Question: I'm using threejs (R68) on the model online view project which converts some uploaded models to threejs files.
We found some models look incorrect as below.

Some models can be viewed at
<URL>
Especially when move the models(rotate or pan), the mesh color and shade look changing all the time.
Strange thing is that model will look normal if it's zoomed in enough size.
Would anyone point me which causes the rendering problem? or any issue when I convert the models to threejs file?
Thanks a lot!
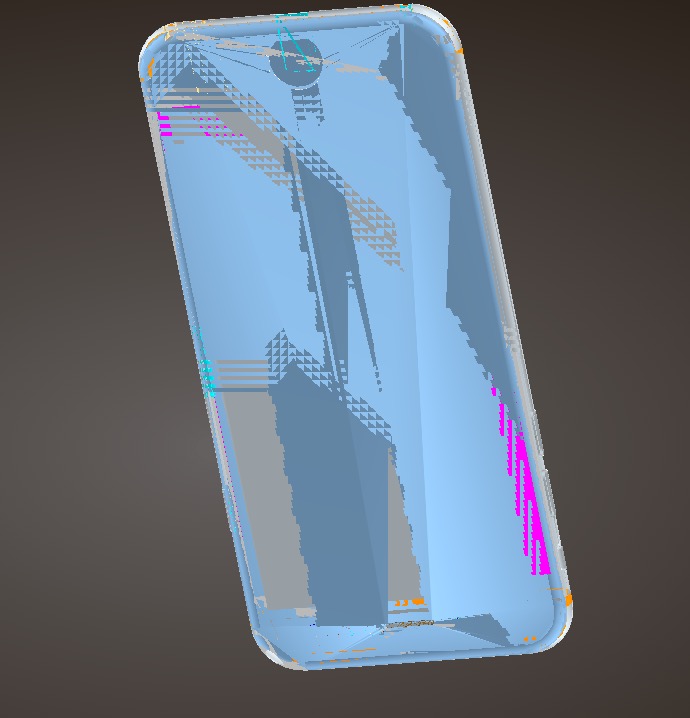
Answer: I find the similar issue at <URL>
I make the near to 1, it works for most models.